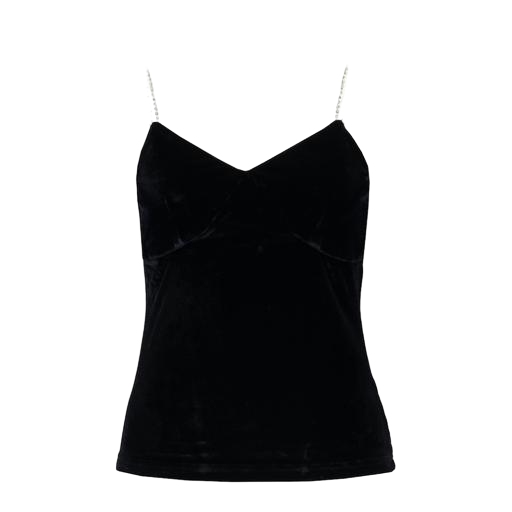
black limited edition ring detail cami, black embellished tank top, black maison tank top, white background